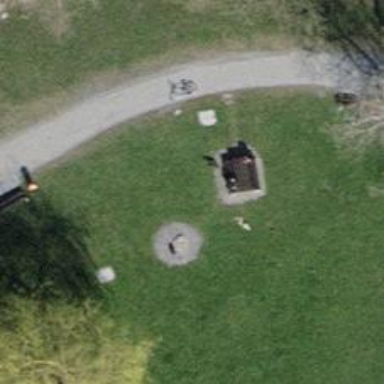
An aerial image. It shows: Picnic site with BBQ amenities available.